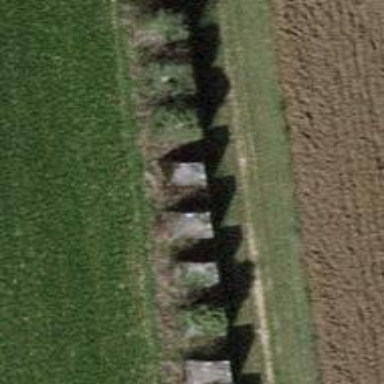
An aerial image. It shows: Block barrier.